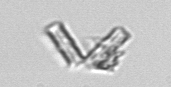
Label: Thalassionema